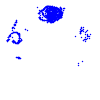
Particle: pion